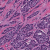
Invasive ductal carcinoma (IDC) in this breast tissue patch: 1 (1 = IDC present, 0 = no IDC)